Question: I just updated my Visual Studio from Silverlight 3 to Silverlight 4 and started having this unusual error message.

No matter how many project I created it's the same. Restarted Visual Studio and my machine, still the same thing
Update: I have copied the stack trace from the image
'''
System.NullReferenceException
Object reference not set to an instance of an object.
at Microsoft.Windows.Design.Platform.SilverlightMetadataContext.SilverlightXamlExtensionImplementations.<GetXmlNamespaceCompatibilityMappings>d__8.MoveNext()
at MS.Internal.Design.Metadata.ReflectionProjectNode.BuildSubsumption()
at MS.Internal.Design.Metadata.ReflectionProjectNode.SubsumingNamespace(Identifier identifier)
at MS.Internal.Design.Markup.XmlElement.BuildScope(PrefixScope parentScope, IParseContext context)
at MS.Internal.Design.Markup.XmlElement.ConvertToXaml(XamlElement parent, PrefixScope parentScope, IParseContext context, IMarkupSourceProvider provider)
at MS.Internal.Design.DocumentModel.DocumentTrees.Markup.XamlSourceDocument.FullParse(Boolean convertToXamlWithErrors)
at MS.Internal.Design.DocumentModel.DocumentTrees.Markup.XamlSourceDocument.get_RootItem()
at Microsoft.Windows.Design.DocumentModel.Trees.ModifiableDocumentTree.get_ModifiableRootItem()
at Microsoft.Windows.Design.DocumentModel.MarkupDocumentManagerBase.get_LoadState()
at MS.Internal.Host.PersistenceSubsystem.Load()
at MS.Internal.Host.Designer.Load()
at MS.Internal.Designer.VSDesigner.Load()
at MS.Internal.Designer.VSIsolatedDesigner.VSIsolatedView.Load()
at MS.Internal.Designer.VSIsolatedDesigner.VSIsolatedDesignerFactory.Load(IsolatedView view)
at MS.Internal.Host.Isolation.IsolatedDesigner.BootstrapProxy.LoadDesigner(IsolatedDesignerFactory factory, IsolatedView view)
at MS.Internal.Host.Isolation.IsolatedDesigner.BootstrapProxy.LoadDesigner(IsolatedDesignerFactory factory, IsolatedView view)
at MS.Internal.Host.Isolation.IsolatedDesigner.Load()
at MS.Internal.Designer.DesignerPane.LoadDesignerView()
'''
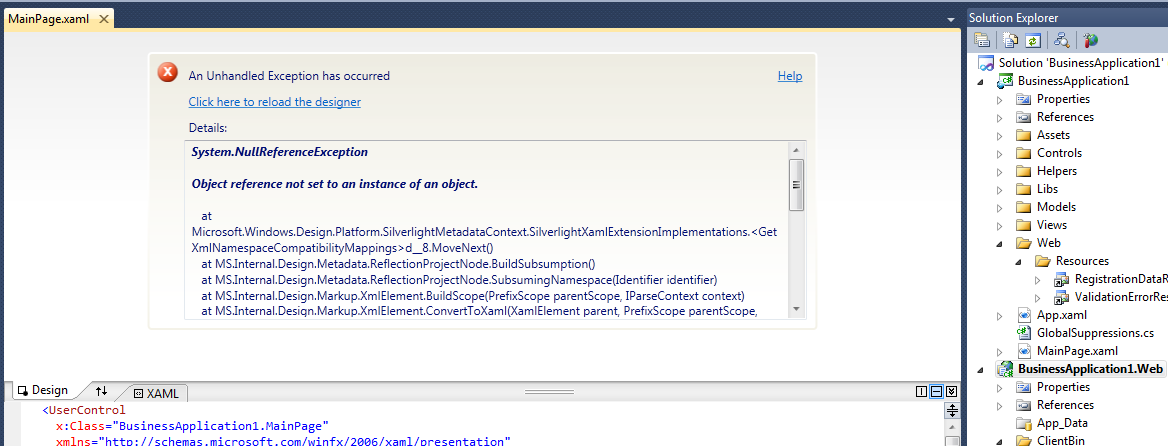
Answer: I solved this by installing the Silverlight 4 runtime. Whenever you click on the suggested prerequisite update link in Visual Studio, the latest version is installed, which is currently Silverlight 5 runtime which was not what I wanted. It would be fine if we could be given option to choose which to install instead of installing a latest version that breaks stuffs.
I uninstalled Silverlight 5 runtime and used these links to resintall version 4
Here are the links I used:
- <URL>
Suggested by this answer
- <URL>